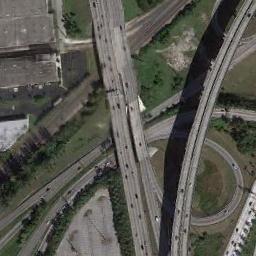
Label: overpass